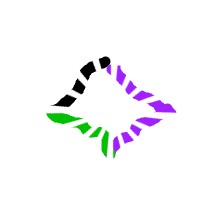
Shape: rhombus